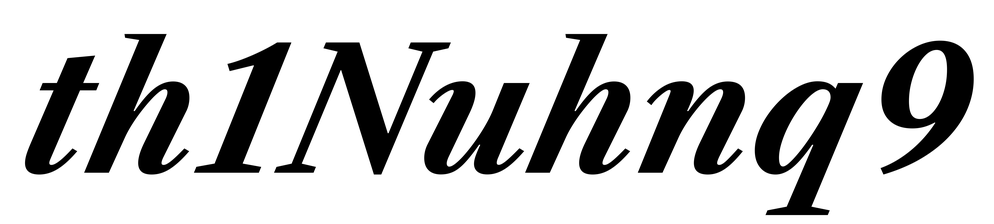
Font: LibreCaslonText-Italic_Bold_Italic